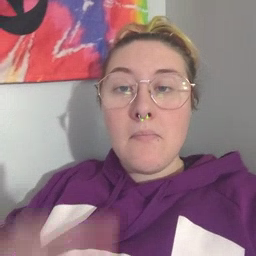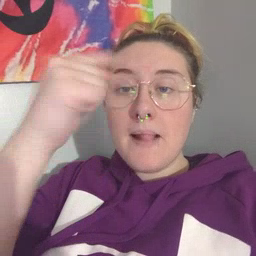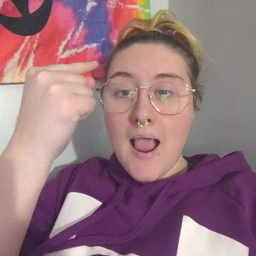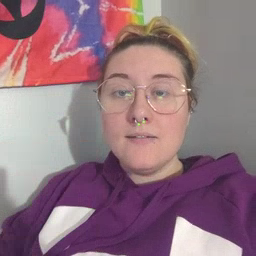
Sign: black